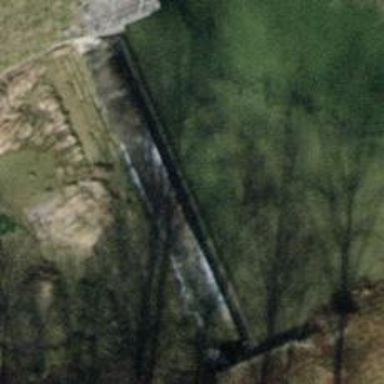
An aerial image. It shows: Weir in waterway.